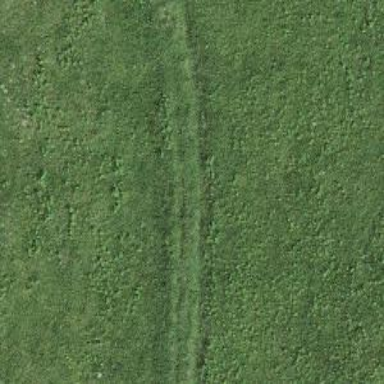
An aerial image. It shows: Path with grade3 tracktype.